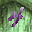
Label: 4